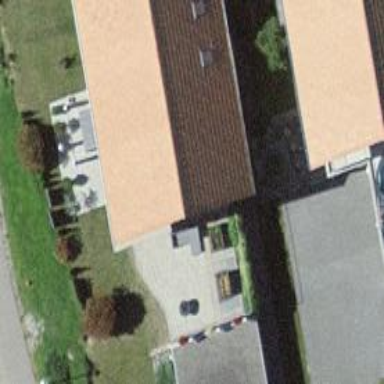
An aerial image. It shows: Simple and straightforward house.